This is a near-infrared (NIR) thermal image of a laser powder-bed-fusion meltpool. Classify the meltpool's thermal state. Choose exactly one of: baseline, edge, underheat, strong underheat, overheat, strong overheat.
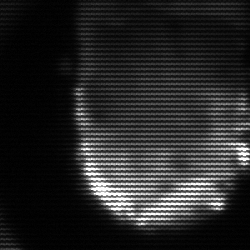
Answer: baseline